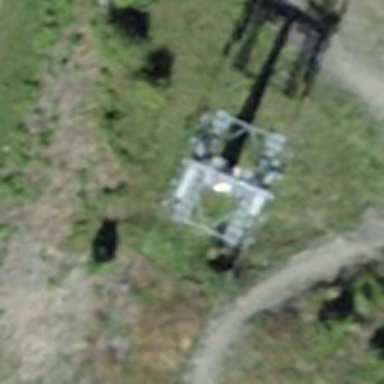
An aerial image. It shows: Pylon used for aerialway.